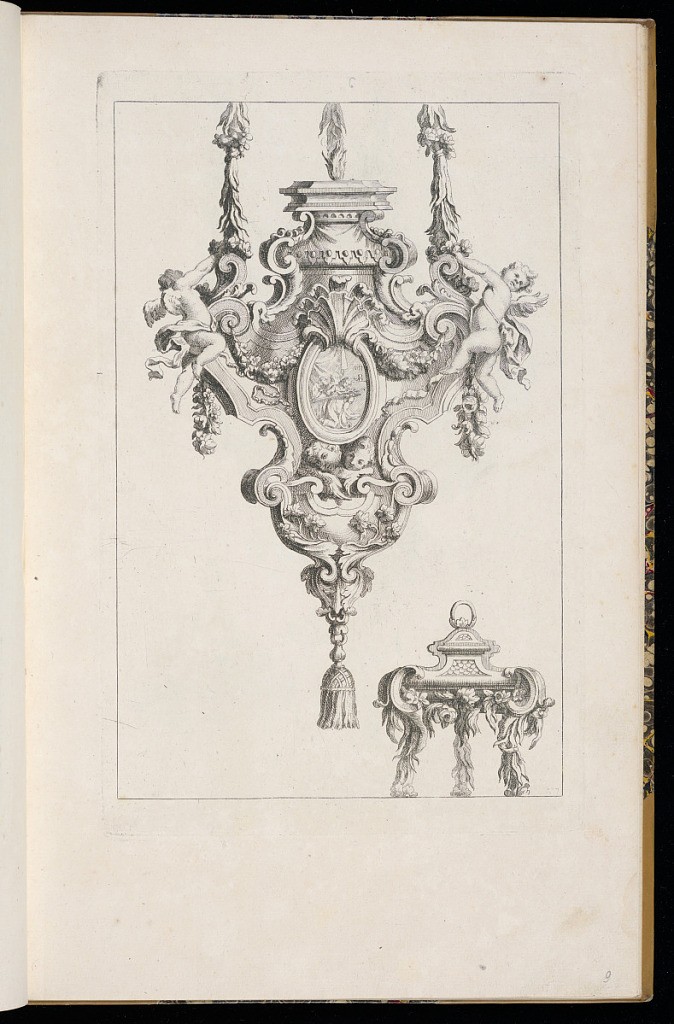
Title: Design for a Sanctuary Lamp
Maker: Thomas Germain, French, 1673 – 1748
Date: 1748
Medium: Etching on paper
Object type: Print
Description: Design for a hanging thurible (censor) with the top part of the design in the lower right corner. The design features putti (children), putti mascarons (masks), an oval cartouche with figures holding a cross, shells, festoons of flowers, ribbons, feathers, c-scrolls, s-scrolls, scrolling leaves, acanthus leaves, flowers, fish scale pattern, and a hanging tassel.